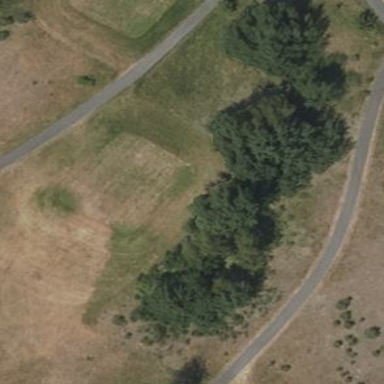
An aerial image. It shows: Golf tee.